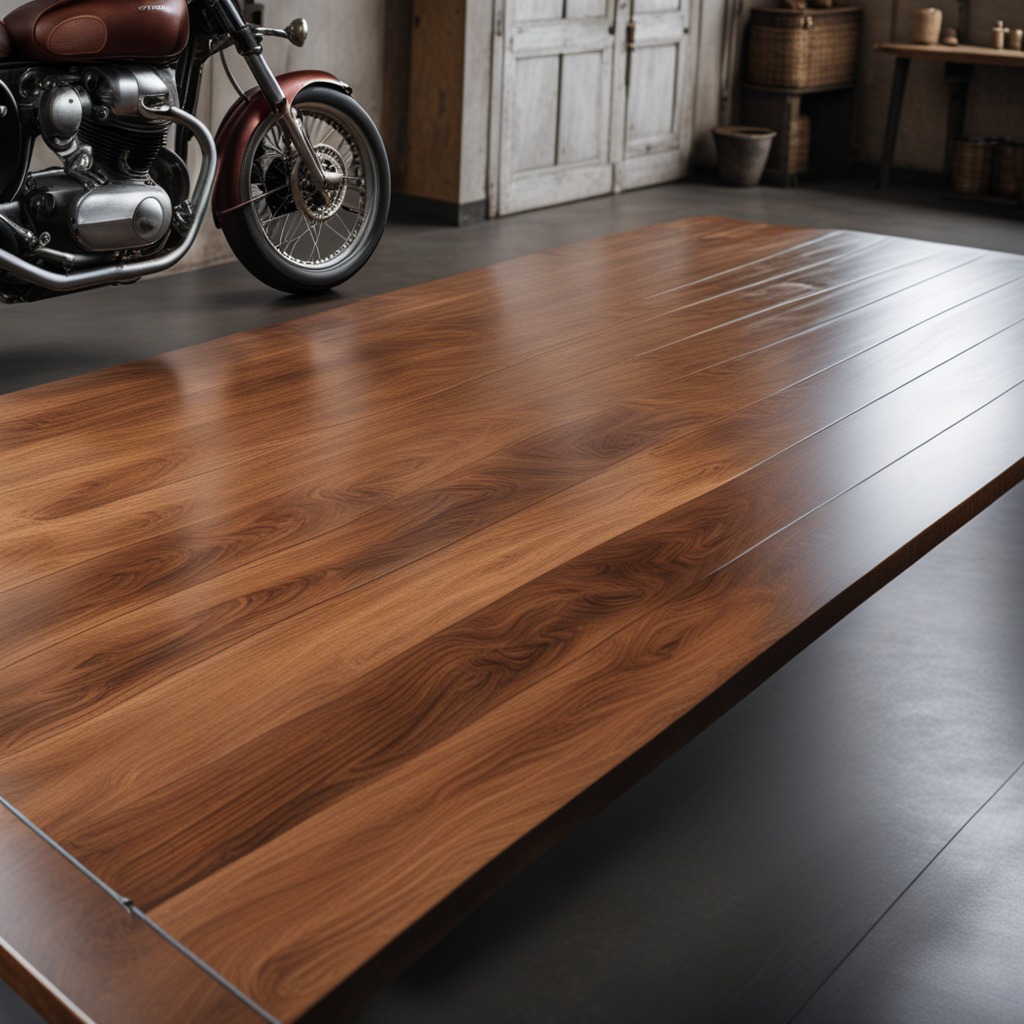
A metal screw lying on an oil-spilled wooden table in a vintage motorcycle garage